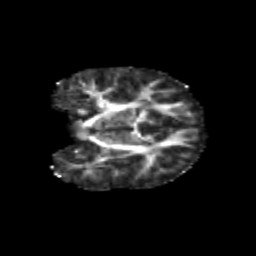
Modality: FA
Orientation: coronal
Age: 6
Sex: male
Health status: healthy